Question:
Hi I'm trying to create a follower-following model (like Twitter) in Core Data. Maybe I'm too used to using IDs, I'm not sure if this correct. If possible, can someone please give me some advice.
Thanks
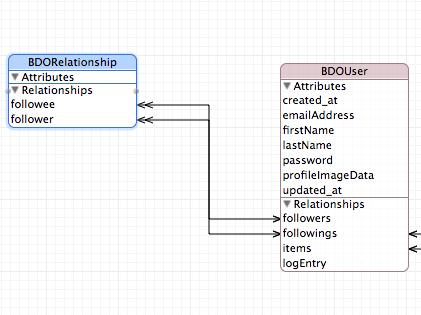
Answer: If I understand your problem correctly, you need only the "BDOUser" entity and a "many-to-many" relationship from "BDOUser" to itself.
- - -
Now you can do things like
'''
[userA addFollowersObject:userB];
'''
That will
- -